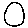
Label: circle